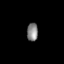
Tissue: prostate
Cell type: T cells
Senescence score: 0.709
Nuclear area (px): 196
Mean DAPI intensity: 132.821